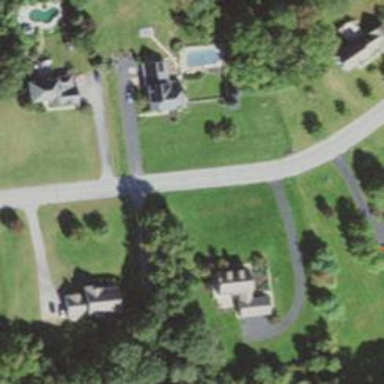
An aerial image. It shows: Residential driveway designated as service road.